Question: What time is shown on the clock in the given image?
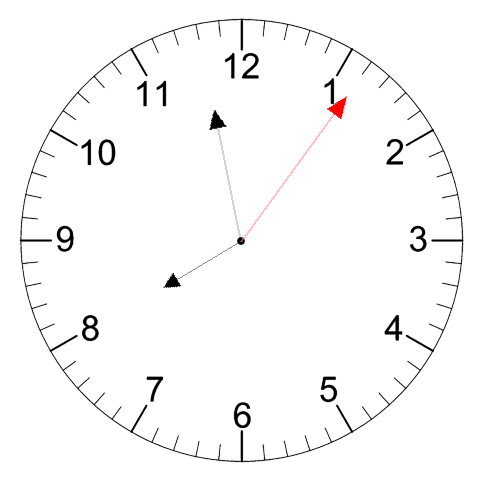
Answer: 07:58:06